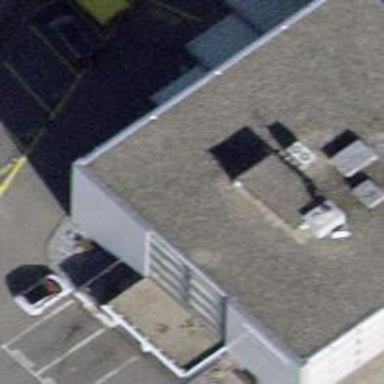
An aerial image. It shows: Restaurant.